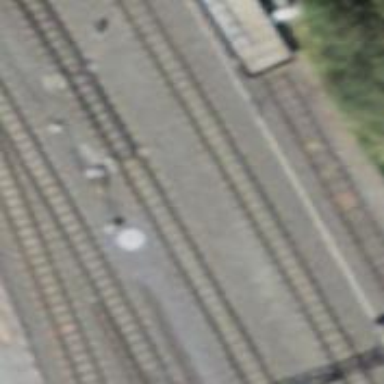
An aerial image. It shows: Railway switch.